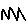
Label: zigzag